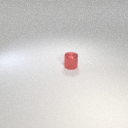
small red metal cylinder